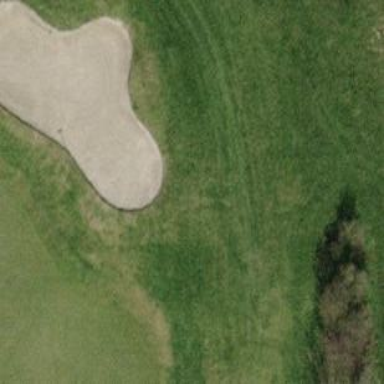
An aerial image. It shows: Golf bunker filled with natural sand.